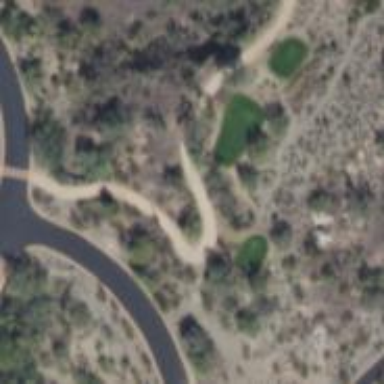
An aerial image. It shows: Golf tee.